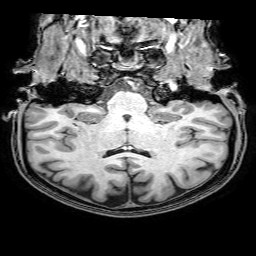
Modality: T1w
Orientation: sagittal
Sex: female
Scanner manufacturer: philips
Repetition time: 0.008068 s
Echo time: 0.00369 s